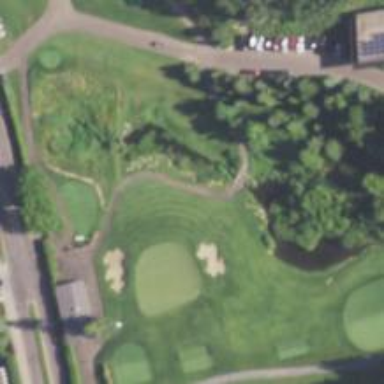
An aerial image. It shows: Service road designated as golf cart path.